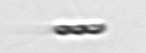
Label: Chaetoceros